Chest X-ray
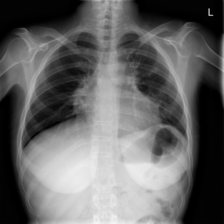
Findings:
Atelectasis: negative
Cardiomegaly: negative
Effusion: positive
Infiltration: negative
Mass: negative
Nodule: negative
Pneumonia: negative
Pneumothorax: negative
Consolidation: negative
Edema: negative
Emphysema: negative
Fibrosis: negative
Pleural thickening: negative
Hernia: negative